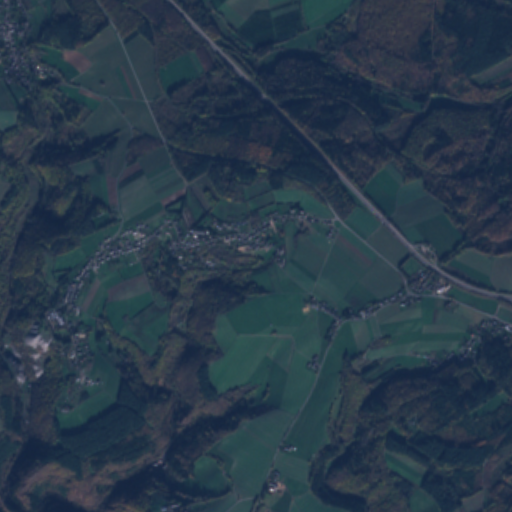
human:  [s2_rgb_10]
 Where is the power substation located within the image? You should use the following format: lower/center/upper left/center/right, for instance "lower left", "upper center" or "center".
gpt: The power substation is located in the center left of the image.
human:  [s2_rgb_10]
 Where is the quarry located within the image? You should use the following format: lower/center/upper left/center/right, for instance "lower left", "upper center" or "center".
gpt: The quarry is located in the lower left of the image.
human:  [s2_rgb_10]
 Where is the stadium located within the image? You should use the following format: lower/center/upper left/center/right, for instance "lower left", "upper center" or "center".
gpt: The stadium is located in the lower left of the image.
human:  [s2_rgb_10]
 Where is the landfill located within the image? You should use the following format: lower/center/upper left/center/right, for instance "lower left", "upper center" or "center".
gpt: There is no landfill in the image.